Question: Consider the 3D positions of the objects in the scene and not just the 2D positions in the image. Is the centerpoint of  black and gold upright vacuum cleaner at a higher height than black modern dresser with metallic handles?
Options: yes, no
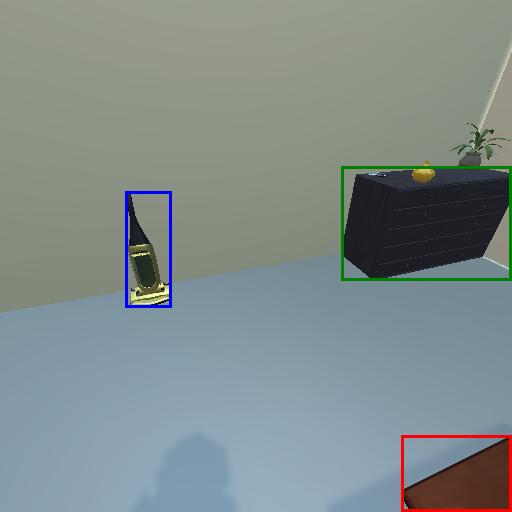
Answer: yes